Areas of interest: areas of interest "Home Furnishing and Building Materials Market"
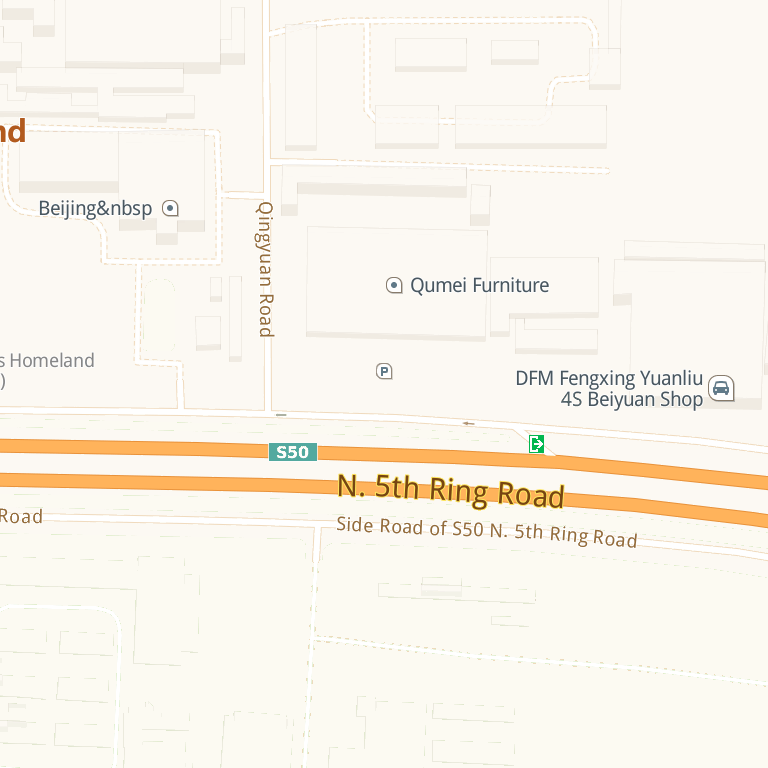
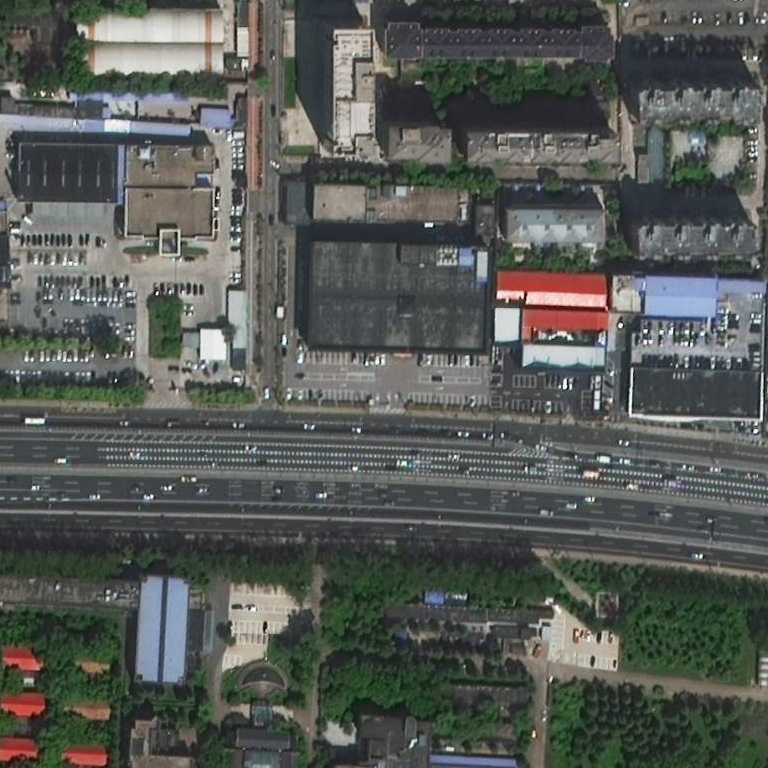